Question: I need to implement a named query, that returns a list of events sorted by number of friends who go to the event.
For example, this query return a list of events sorted by number of all people who go to event:
'''
SELECT r.event
FROM RSVP AS r
JOIN r.event.rsvpList rr
WHERE r.profile.user.uuid = :userUuid
AND r.rsvpStatus = RSVPStatus.ATTENDING
GROUP BY r.event
ORDER BY COUNT(rr) DESC
'''
Or other example, list of friends events:
'''
SELECT r.event
FROM RSVP AS r
WHERE r.profile IN
( SELECT f.profileTo
FROM Friend f
WHERE f.profileFrom.user.uuid = :userUuid
)
AND r.rsvpStatus = :rsvpStatus
GROUP BY r.event
'''
I tried to do the following:
'''
SELECT r.event
FROM RSVP AS r
JOIN r.event.rsvpList rr
WHERE r.profile.user.uuid = :userUuid
AND r.rsvpStatus = RSVPStatus.ATTENDING
AND rr.profile IN
(
SELECT f.profileTo
FROM Friend f
WHERE f.profileFrom.user.uuid = :userUuid
)
GROUP BY r.event
ORDER BY COUNT(rr) DESC
'''
But this query returned the events that go on friends and skip other events.
This is a simplified diagram of my DB:

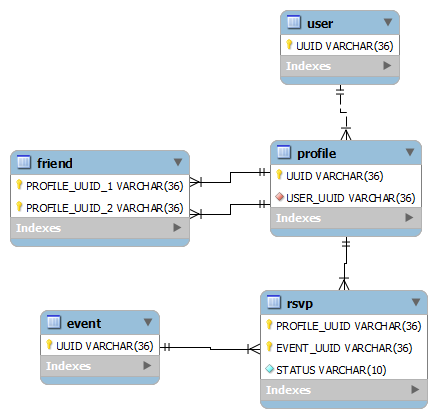
Answer: You didn't post your entities so i could not try, but i think this should work:
'''
SELECT r.event, (
SELECT count(*)
FROM RSVP rr
WHERE rr.event = r.event
AND rr.profile IN
(
SELECT f.profileTo
FROM Friend f
WHERE f.profileFrom.user.uuid = :userUuid
)
) count
FROM RSVP AS r
WHERE r.profile.user.uuid = :userUuid
AND r.rsvpStatus = RSVPStatus.ATTENDING
ORDER BY 2 DESC
'''
The thing here is HQL does not support subqueries in the 'ORDER BY' clause, so you have to select one more column just for ordering.